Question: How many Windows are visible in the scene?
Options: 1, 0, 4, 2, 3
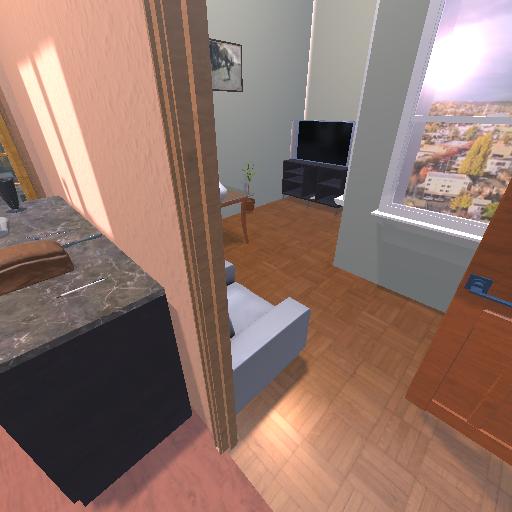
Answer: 1